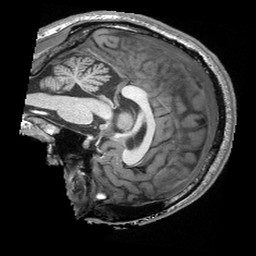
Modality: T1w
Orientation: sagittal
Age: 21
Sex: male